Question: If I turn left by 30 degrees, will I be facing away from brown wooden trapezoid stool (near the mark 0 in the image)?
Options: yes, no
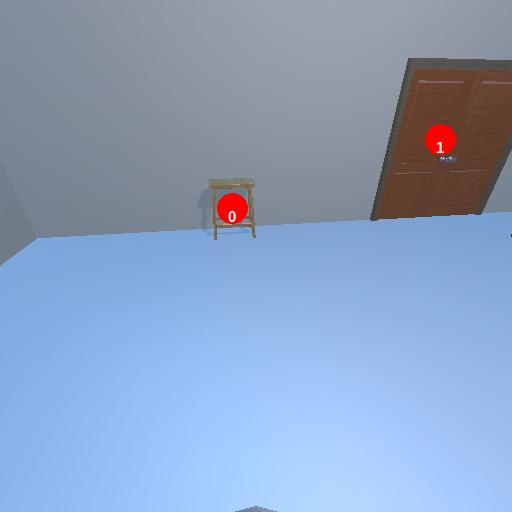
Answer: yes